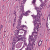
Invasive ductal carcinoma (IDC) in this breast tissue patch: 1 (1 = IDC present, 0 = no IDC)